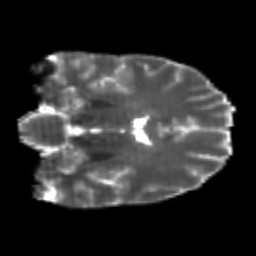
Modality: T2w
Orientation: coronal
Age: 22
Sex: male
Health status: healthy
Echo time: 0.074 s